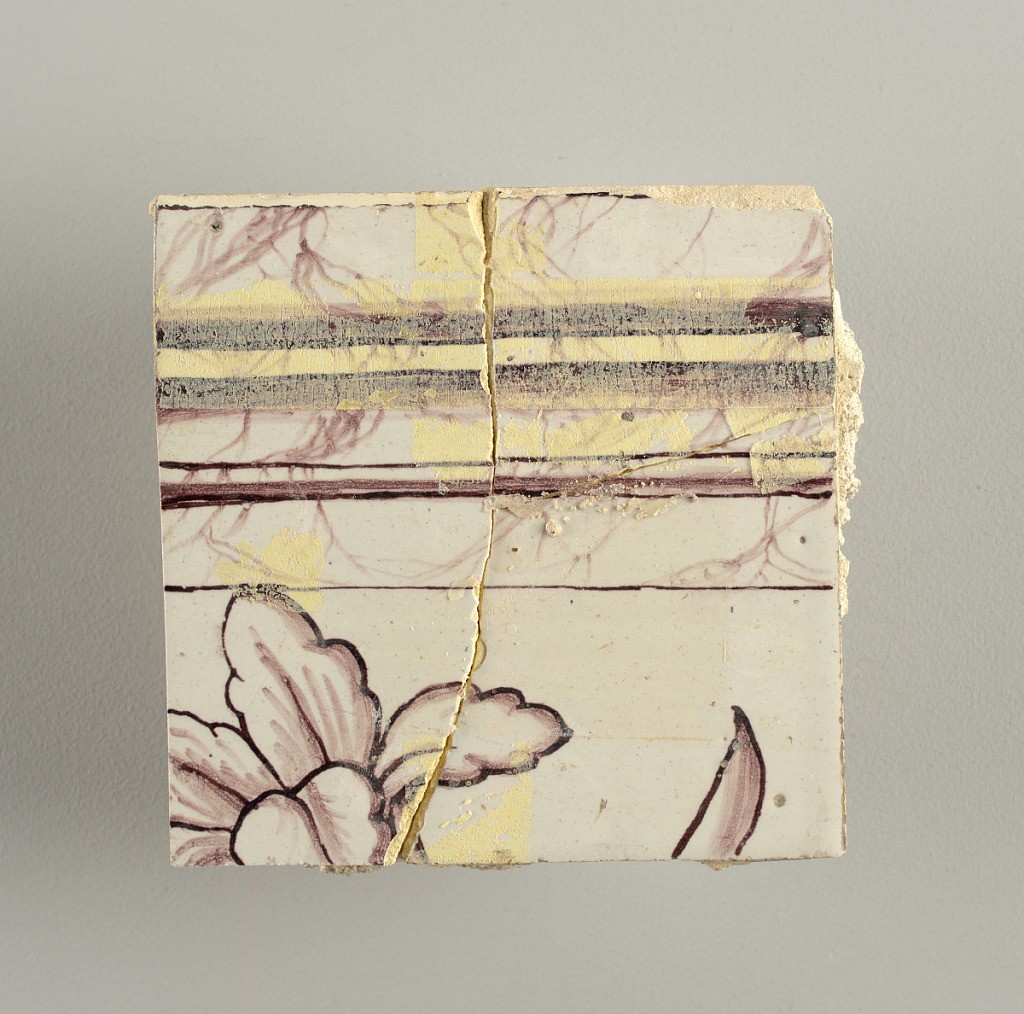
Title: Wall facing
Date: ca. 1725
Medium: tin-glazed earthenware, underglaze
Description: Running design for a frieze or a dado, composed of scrolls of foliage and strapwork, and four repeating motifs--a seated woman in a small upright oval medallion, a putto seated on a rocailled base, and strapwork in axial pattern.  The various panels, A to F, show various repeats of the same design, all being five tiles high and a varying number of tiles wide.